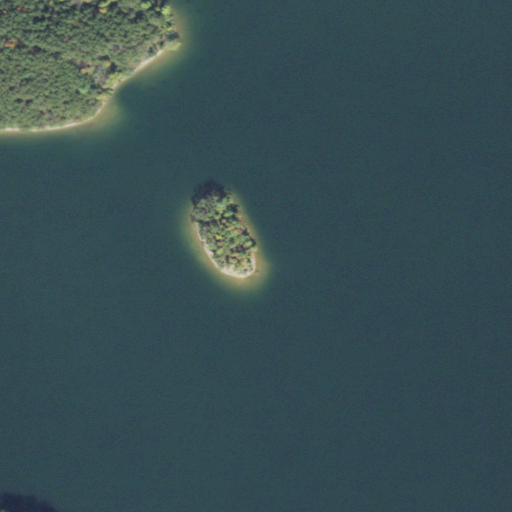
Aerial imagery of island in Pennsylvania named Pee Wee Island containing open water, evergreen forest, deciduous forest, and grassland